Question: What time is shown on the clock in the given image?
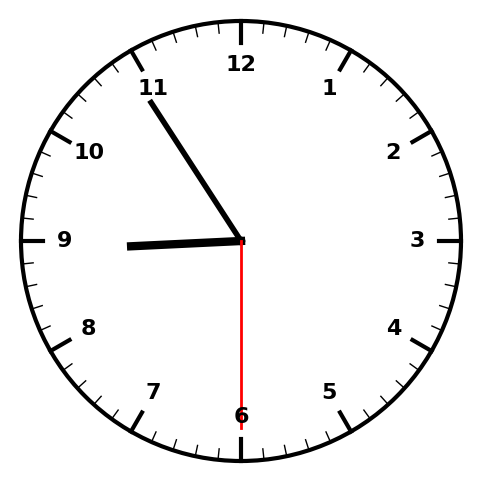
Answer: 08:54:30